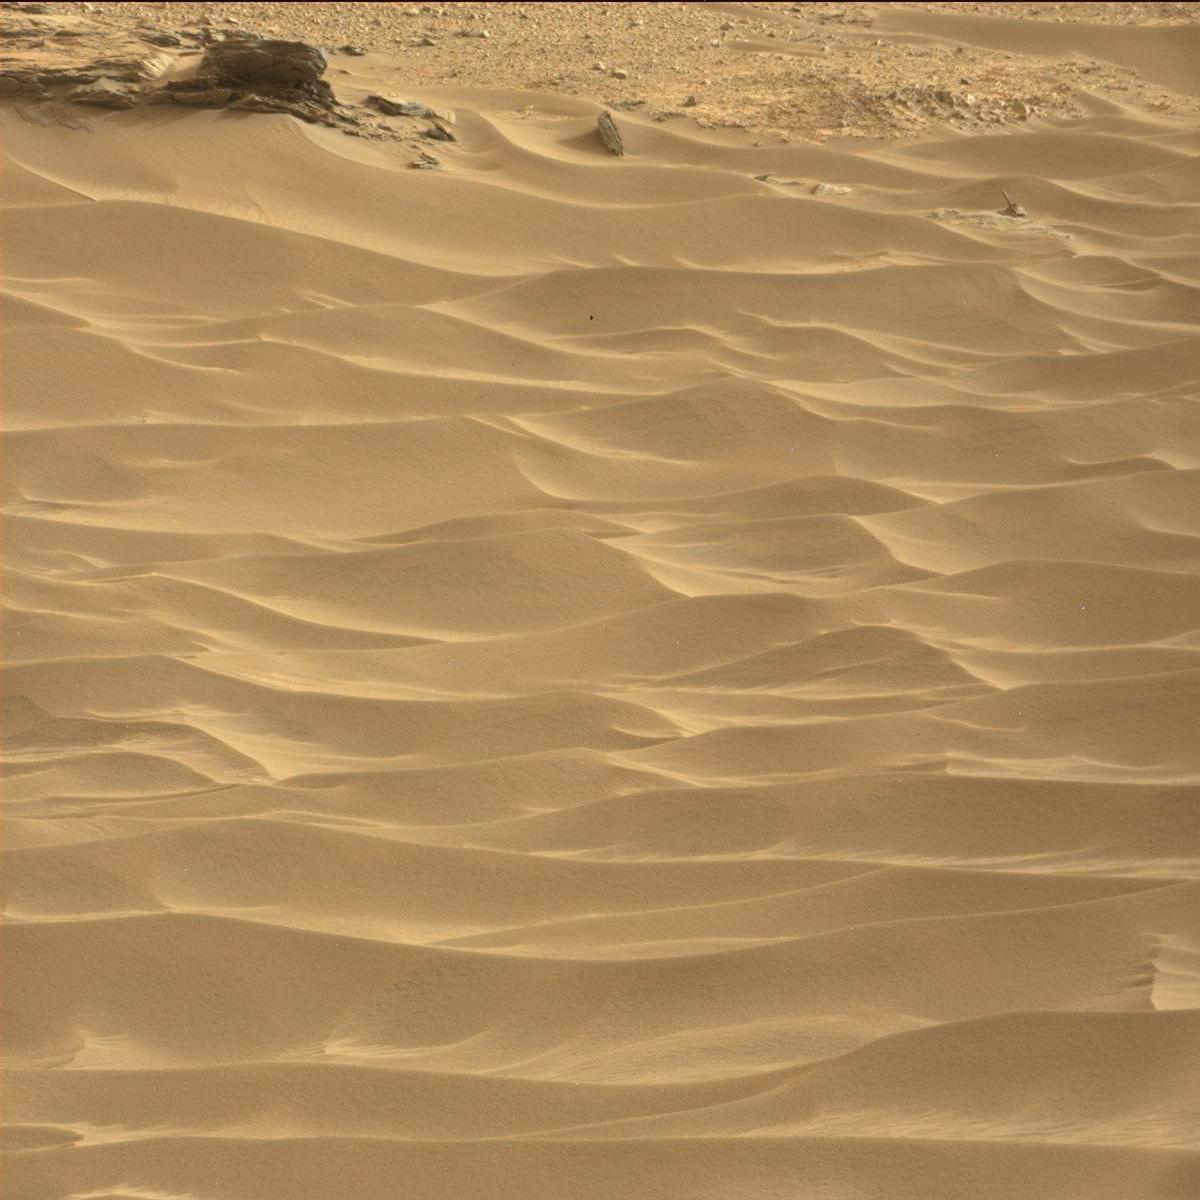
Terrain classes present: Bedrock, Rock, Sand / Soil